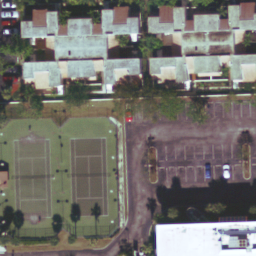
Label: tennis court